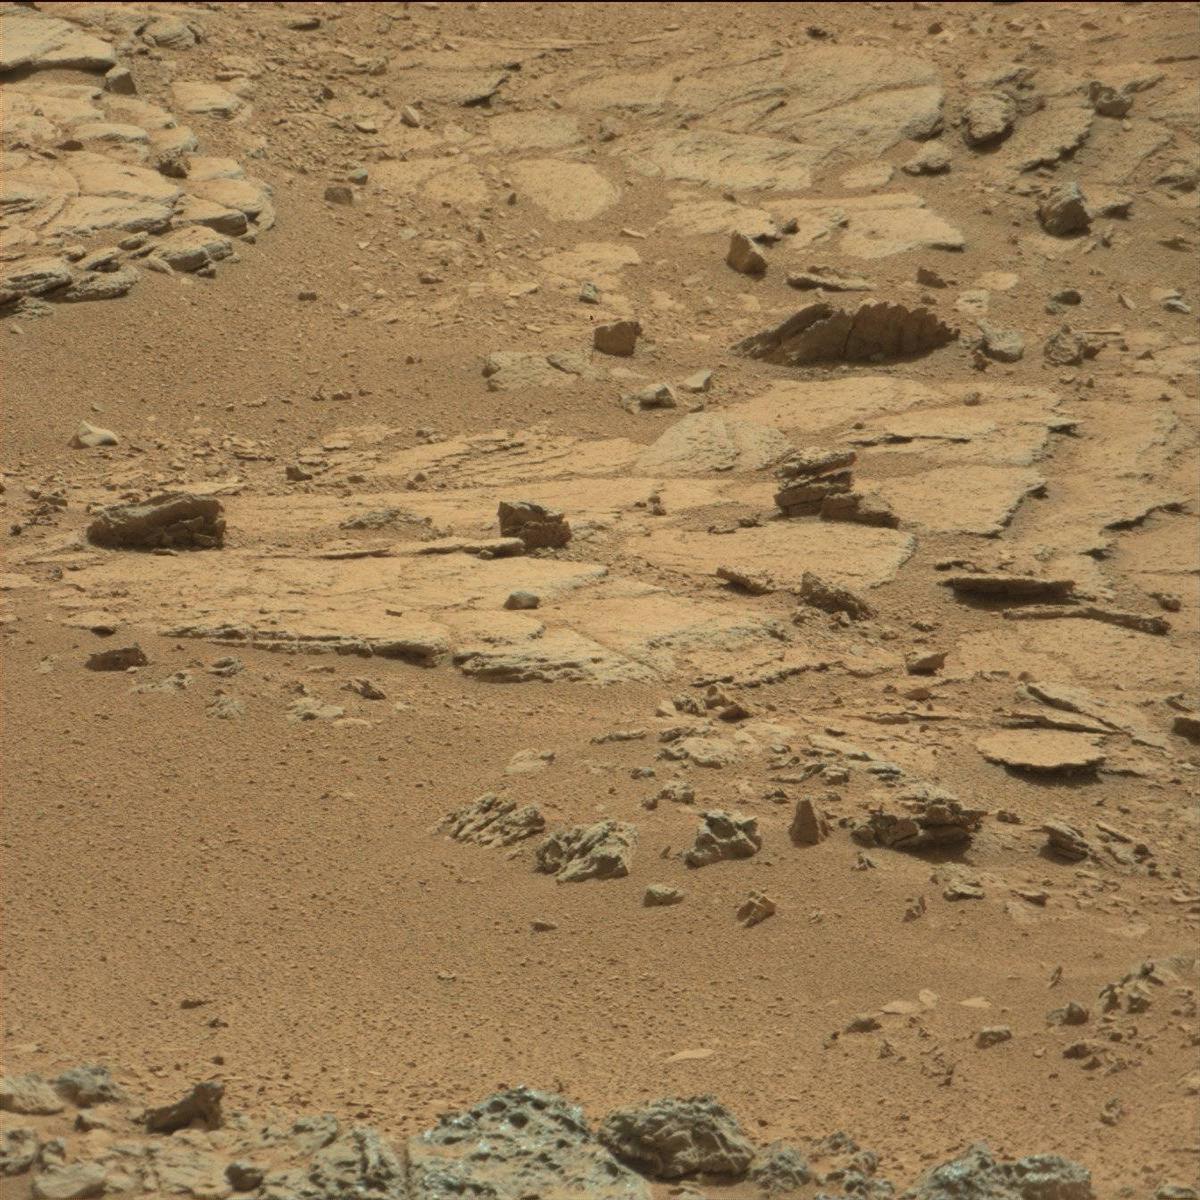
Terrain classes present: Bedrock, Rock, Sand / Soil